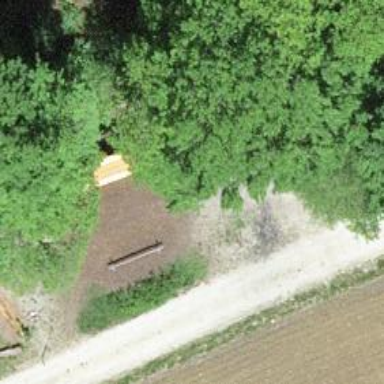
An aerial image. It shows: Picnic table located in leisure land area.